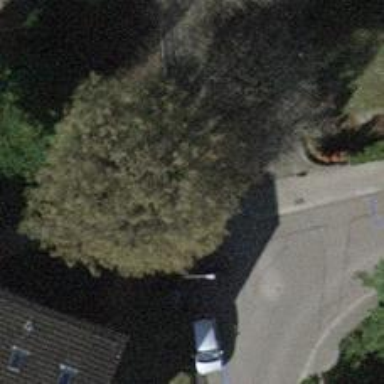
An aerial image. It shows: Bollard.